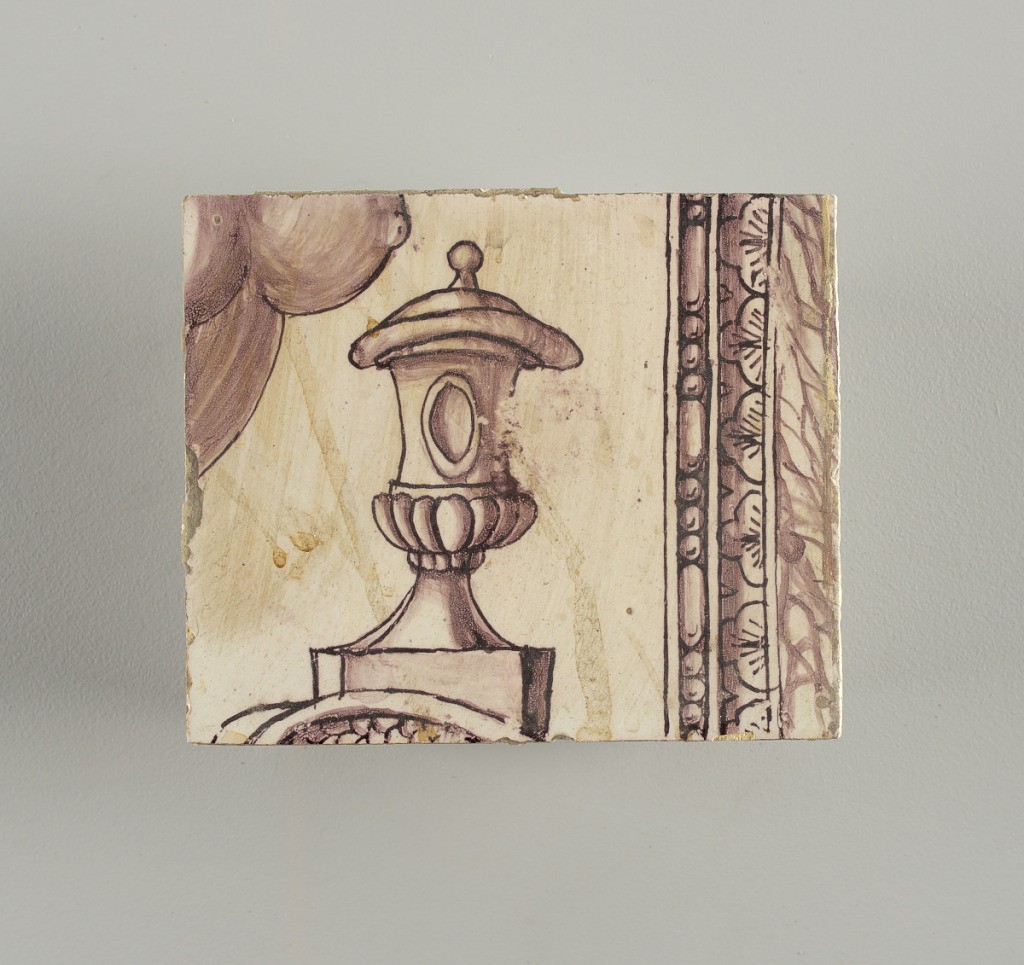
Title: Tile
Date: ca. 1725
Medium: Tin-glazed earthenware, underglaze manganese decoration
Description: Tile from upright rectangular panel of tiles; dark purple (manganese) on white ground showing arched framework; oval cartouche bearing double monogram (probably Lubert Adolf Torck), supported by pair of nude amors; pair of small amors holding crown above, borne by pair of female terms; surrounded by leafscrolls and foliations, with pair of flower-filled urns; top center, lunetted amor's head pendented with rosetted lattice cartouche.

To be used in Rozendaal Castel. Intended to be viewed inset into a wall- indicated by the inclusion of a trompe-l'oeil marbleized edge that surrounds three sides of the panel.